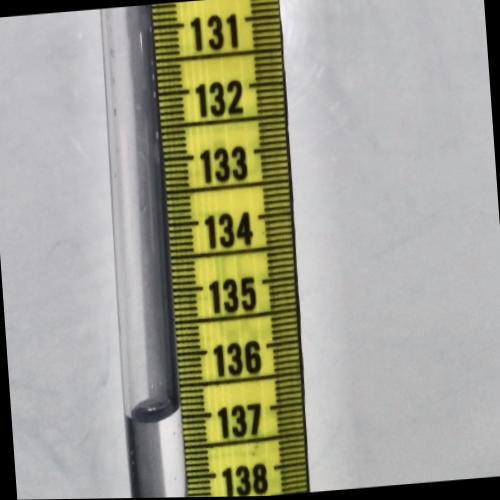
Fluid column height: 136.9 cm